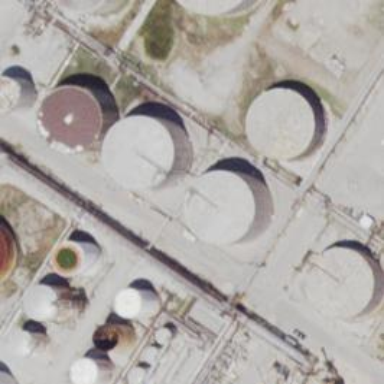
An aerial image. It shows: Storage tank that is man-made.